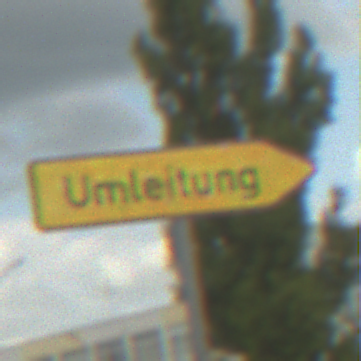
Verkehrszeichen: UmleitungswegweiserRechtsweisend
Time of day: MorningAfternoon
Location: Outdoor (Suburban)
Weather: PartlyCloudy
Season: NotSpecified
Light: Natural